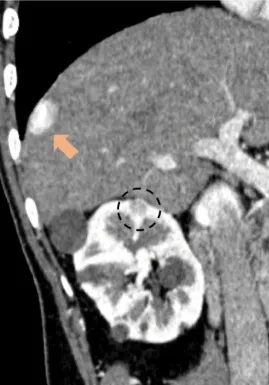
Dynamic computed tomography (CT) images. Corticomedullary phase.
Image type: radiology (ct)